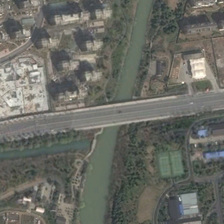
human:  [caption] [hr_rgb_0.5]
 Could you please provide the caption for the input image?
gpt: the river with a bridge crossing over divides the field with buildings and sports courts into two parts .

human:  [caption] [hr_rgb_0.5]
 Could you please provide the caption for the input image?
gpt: the straight wide bridge spans the narrow river with residential areas on its both banks .

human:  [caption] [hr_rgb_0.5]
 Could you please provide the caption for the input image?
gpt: the river with a bridge crossing over divides the field with buildings and sports courts into two parts .

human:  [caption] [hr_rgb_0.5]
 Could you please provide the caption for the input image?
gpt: the bridge is between the living and some groves .

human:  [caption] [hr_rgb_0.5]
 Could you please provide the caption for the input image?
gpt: some buildings and some green trees are in two sides of a small river with a bridge over it .